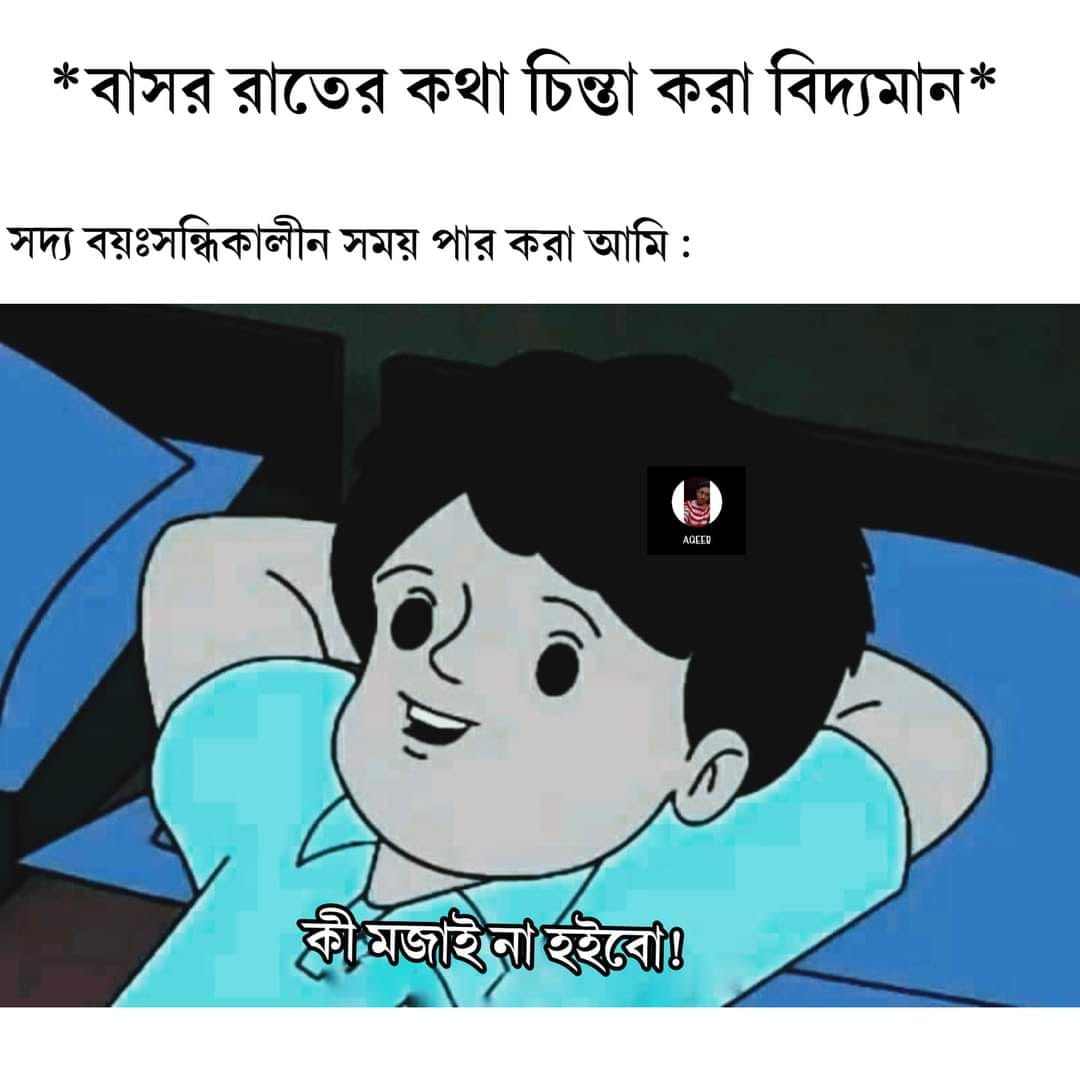
Caption: *বাসর রাতের কথা চিন্তা করা বিদ্যমান*  সদ্য বয়ঃসন্ধিকালীন সময় পার করা আমিঃ      কী মজাই না হইবো !
Label: non-hate